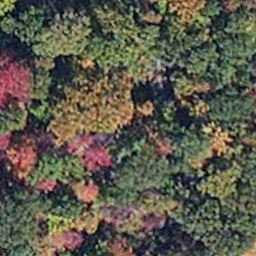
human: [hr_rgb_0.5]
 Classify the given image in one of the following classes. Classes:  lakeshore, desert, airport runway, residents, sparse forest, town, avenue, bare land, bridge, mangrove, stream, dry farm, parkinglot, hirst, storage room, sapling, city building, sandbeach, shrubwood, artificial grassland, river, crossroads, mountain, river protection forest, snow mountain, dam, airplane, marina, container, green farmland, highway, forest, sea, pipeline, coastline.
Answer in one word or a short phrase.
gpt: mangrove